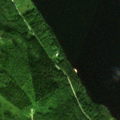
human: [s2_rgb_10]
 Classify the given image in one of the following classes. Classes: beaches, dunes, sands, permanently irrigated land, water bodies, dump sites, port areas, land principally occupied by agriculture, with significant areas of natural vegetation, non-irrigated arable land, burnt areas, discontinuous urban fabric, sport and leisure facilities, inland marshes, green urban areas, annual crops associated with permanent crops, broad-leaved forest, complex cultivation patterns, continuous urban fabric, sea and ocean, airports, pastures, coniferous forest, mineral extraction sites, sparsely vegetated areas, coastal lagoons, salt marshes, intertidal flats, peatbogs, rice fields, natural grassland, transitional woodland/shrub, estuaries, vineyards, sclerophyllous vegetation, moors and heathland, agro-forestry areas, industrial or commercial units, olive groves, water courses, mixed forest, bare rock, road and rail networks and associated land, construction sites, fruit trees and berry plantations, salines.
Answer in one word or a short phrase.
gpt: coniferous forest, mixed forest, transitional woodland/shrub, water bodies